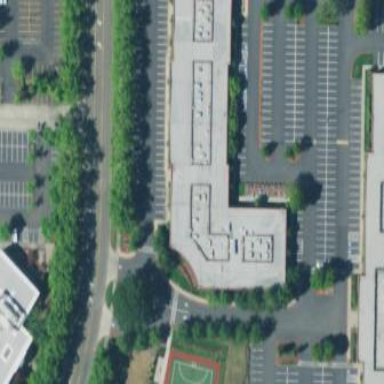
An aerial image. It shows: Commercial building.